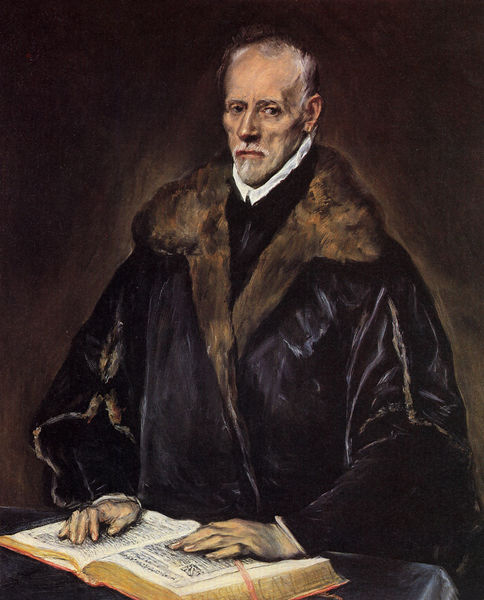
Titel: Bildnis des Kanonikus Bosio
Künstler: El Greco
Schlagwörter: blau, dunkel, gemälde, hand, mann, schatten, umhang, weiß, cezanne, grob, ocker, braun, finger, grau, haar, hell, licht, mund, nase, ohr, profil, schwarz, stirn, tisch, blick, rot, tier, expressionismus, malerei, alt, bart, hemd, jacke, schnurrbart, arme, augen, band, barock, bibel, falten, gesicht, kragen, lang, pelz, rembrandt, ärmel, bildnis, herr, holland, hände, niederlande, portrait, porträt, tischdecke, auge, geistlicher, gewand, haare, mantel, reich, stehend, stoff, adel, decke, kaufmann, kinn, lippen, ohren, schräg, fell, schrift, seitlich, wangen, perspektive, farbe, lila, duktus, falte, ernst, streng, lesen, goya, robe, überwurf, edel, ring, dünn, ausgemergelt, hintegrund, buch, gross, text, bedrohlich, stand, nerz, fürst, pinselduktus, pupille, geheimratsecken, halbglatze, altar, pelzkragen, lesezeichen, seiten, pelzmantel, tierfell, wohlhabend, gelehrter, lesend, edelmann, silbergrau, teuer, aufgeschlagen, el greco, gedruckt, vorlesen, handschrift, ablage, kostbar, heilige schrift, mager, grauhaarig, schwarzblau, schrit, forschend, betagt, greco, erstrahlt, gesichtsbehaarung, grober pinselduktus, häbde, kolonist, leszeichen, lichthöhungen, nerzmantel, rezitierend, studierend, holländischer maler, wenig haare